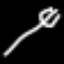
Label: fork